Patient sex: F
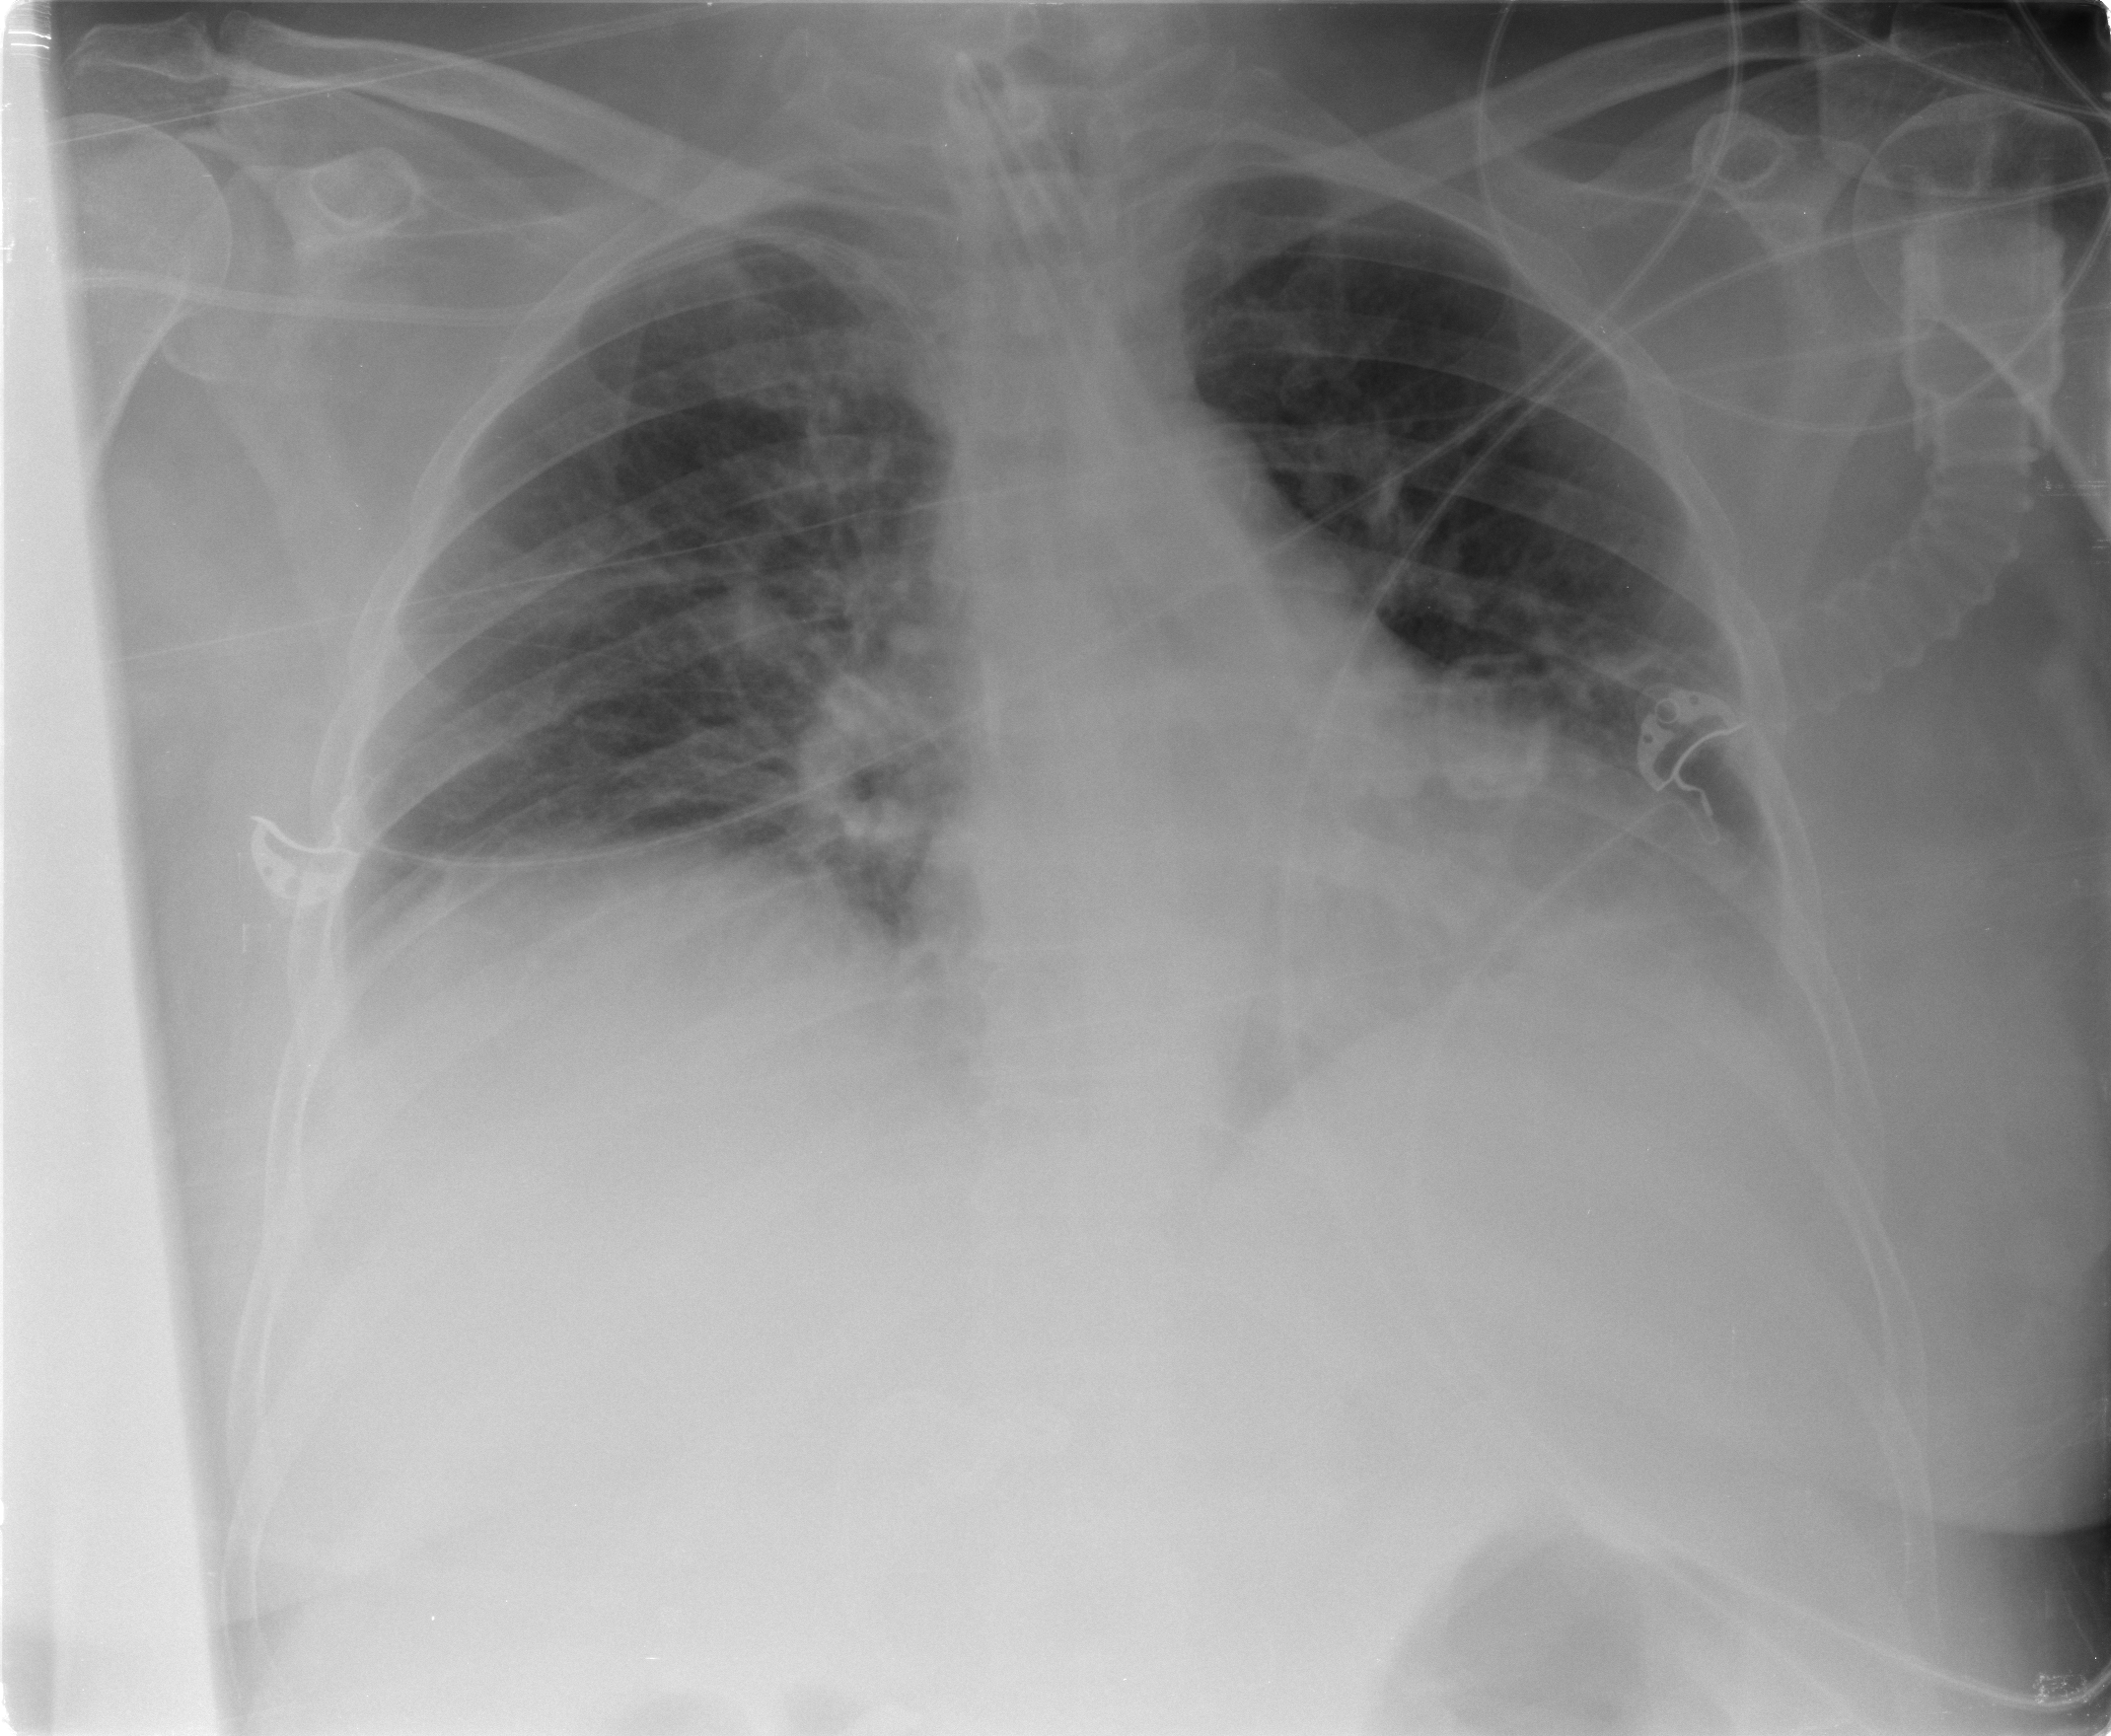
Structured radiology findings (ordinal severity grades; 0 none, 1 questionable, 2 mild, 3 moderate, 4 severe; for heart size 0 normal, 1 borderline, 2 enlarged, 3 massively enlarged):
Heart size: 1
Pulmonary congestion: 0
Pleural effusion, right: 0
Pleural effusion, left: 0
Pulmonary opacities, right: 0
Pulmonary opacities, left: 0
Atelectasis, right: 2
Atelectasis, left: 2